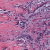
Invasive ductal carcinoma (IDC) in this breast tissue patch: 0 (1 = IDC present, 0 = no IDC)